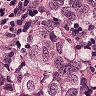
Metastatic tissue present: yes